Question: The main layout of my ScalaFX 8 application consists of a 'BorderPane'. The 'top' attribute contains a menu whereas 'bottom' contains something similar to a status bar. My goal is to display a component for viewing 3D objects in the 'center' of the BorderPane (acting as a 'SubScene').
'''
stage = new PrimaryStage {
scene = new Scene(900, 900, true, SceneAntialiasing.Balanced) {
root = new BorderPane {
top = createMenu // creates a menu inside of a VBox
center = createViewer // should create a subscene inside of whatever is needed
bottom = createStatusBar // creates a status bar inside of a VBox
}
}
}
'''
I'm trying to create a minimal working example with a SubScene that only consists of black background and a simple sphere, no more, no less. The SubScene should use the whole space that is available in the center of BorderPane and resize accordingly. Unfortunately, I can't make it work.
Since the size of a SubScene is fixed, I assume it is necessary to embed the SubScene in another container (which is able to resize automatically) and bind the dimensions of the SubScene to the dimensions of the container around it.
'''
def createViewer = {
val bp = new BorderPane
val subScene: SubScene = new SubScene(bp, 200, 200, true, SceneAntialiasing.Balanced) {
fill = Color.Black
width <== bp.width
height <== bp.height
content = new Sphere(3) { material = new PhongMaterial(Color.Red) }
camera = new PerspectiveCamera(true) { ... }
}
bp.center = subScene
subScene
}
'''
The result looks like this:

Two obvious problems:
- -
My assumption is that I have some problems understanding what the root element of the SubScene really is and what it does. I found <URL> and the Pane but I couldn't apply it to my case. Any help is appreciated. Thanks.
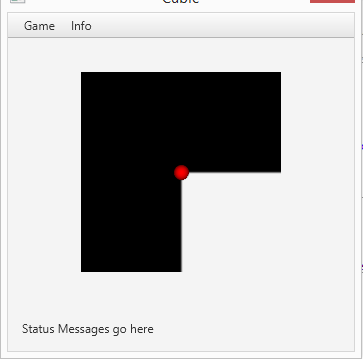
Answer: the idea here is to get the read only properties for the top level scene there is probably a more elegant way to do this, but this works
'''
scene = new Scene(900, 900, true, SceneAntialiasing.Balanced) {
// these are read only properties for the scene
var tmpw = this. width
var tmph = this. height
root = new BorderPane {
top = new HBox {
content = new Label {
text = "menu"
}
}
center = createView(tmpw, tmph)
}
}
width onChange show
height onChange show
'''
}
the idea here is to bind the read only properties to the properties of the subscene, then
the subscene will re-size there is probably a way to avoid the 'this' key-word.
I have tested this and the subscene re-sizes with the parent scene. I have omitted the PerspectiveCamera code block as you did not include what you were using
'''
def createView(boundWidth : ReadOnlyDoubleProperty, boundHeight : ReadOnlyDoubleProperty): BorderPane = {
new BorderPane {
center = new SubScene(boundWidth.get(), boundHeight.get(), true, SceneAntialiasing.Balanced) {
fill = Color.BLACK
content = new Sphere(3) { material = new PhongMaterial(Color.RED) }
camera = new PerspectiveCamera(true)
// bind the subscene properties to the parents
this.width.bind(boundWidth.add(-200))
this.height.bind(boundHeight.add(-200))
}
}
}
'''